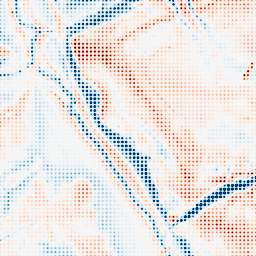
Category: multiscale
Decomposition family: dog_multiscale
Decomposition parameters: sigma_ratio: 2
n_scales: 4
base_sigma: 0.5
Upsampling method: sinc_hamming
Upsampling parameters: scale: 8
kernel_size: 4
Upsampling scale: 8